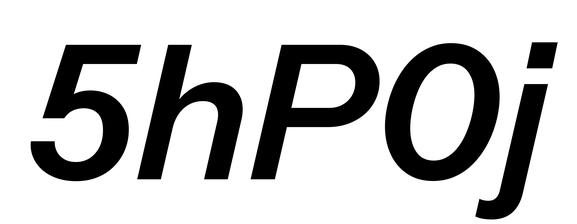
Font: InstrumentSans-Italic_SemiBold_Italic